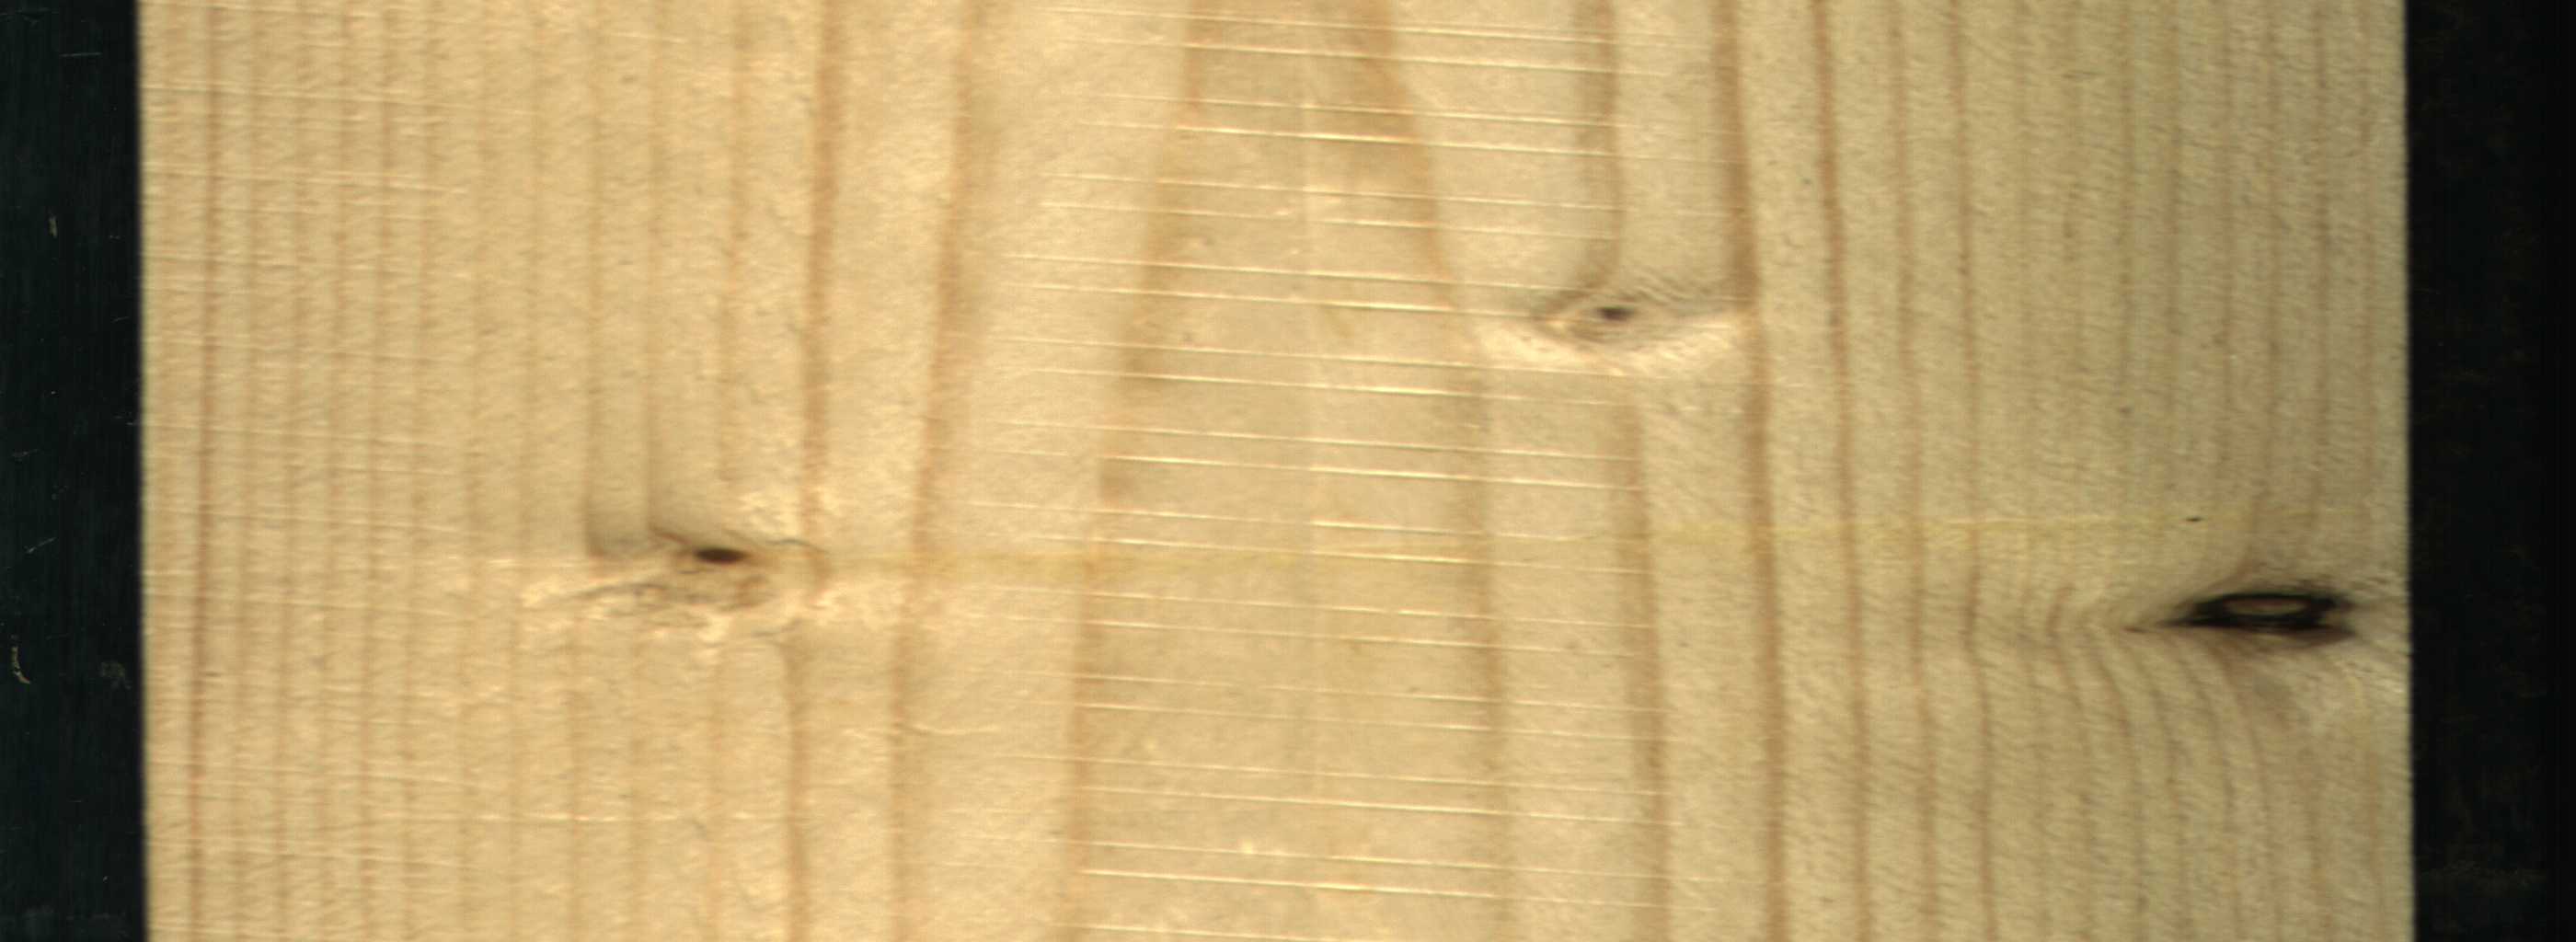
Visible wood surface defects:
Dead_Knot
Dead_Knot
Live_Knot